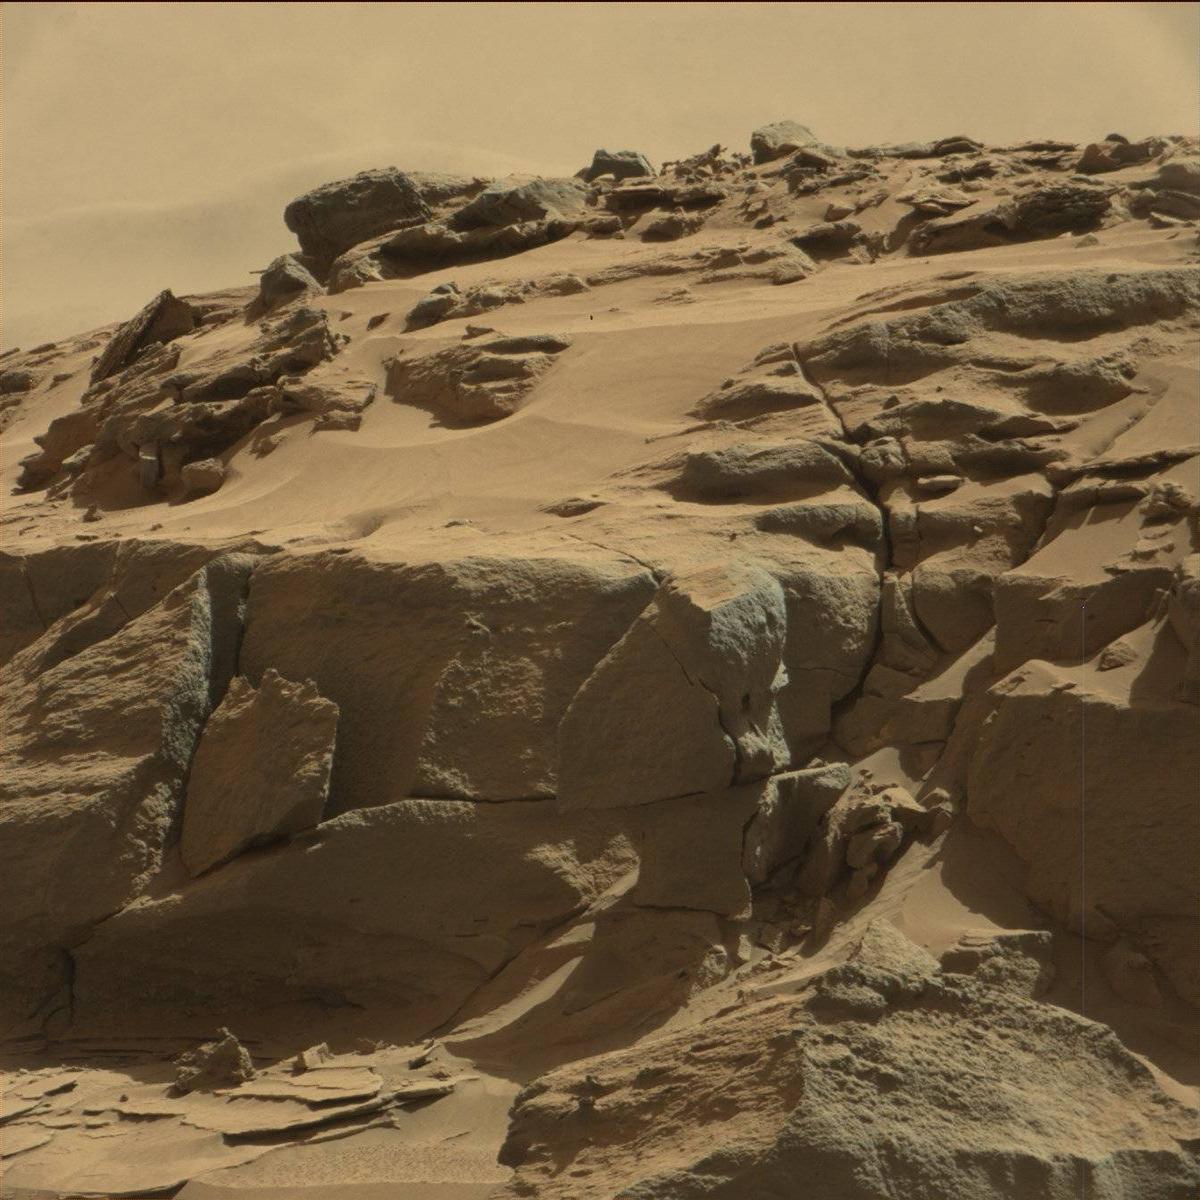
Terrain classes present: Bedrock, Ridge, Sand / Soil